Interaction volume radius: 10 \u00c5
Interaction volume height: 25 \u00c5
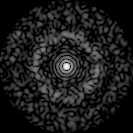
Disorder parameter: 0.8678